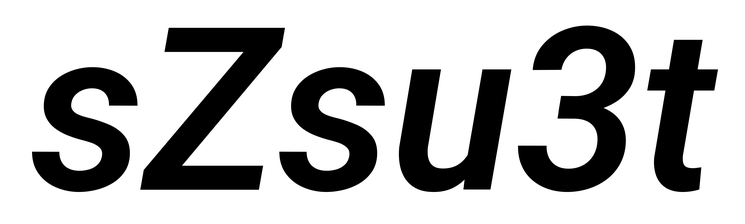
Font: Roboto-Italic_SemiBold_Italic